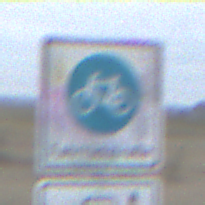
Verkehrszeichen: BeginnFahrradstrasse
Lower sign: MehrspurigeFahrzeugeFrei11
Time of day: MorningAfternoon
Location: Outdoor (Suburban)
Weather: Overcast
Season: NotSpecified
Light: Natural